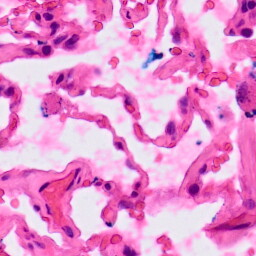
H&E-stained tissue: Lung